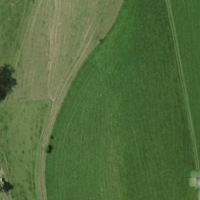
EUNIS habitat code: 24
Species observed at this site:
Milvus milvus